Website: walmart
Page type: cart
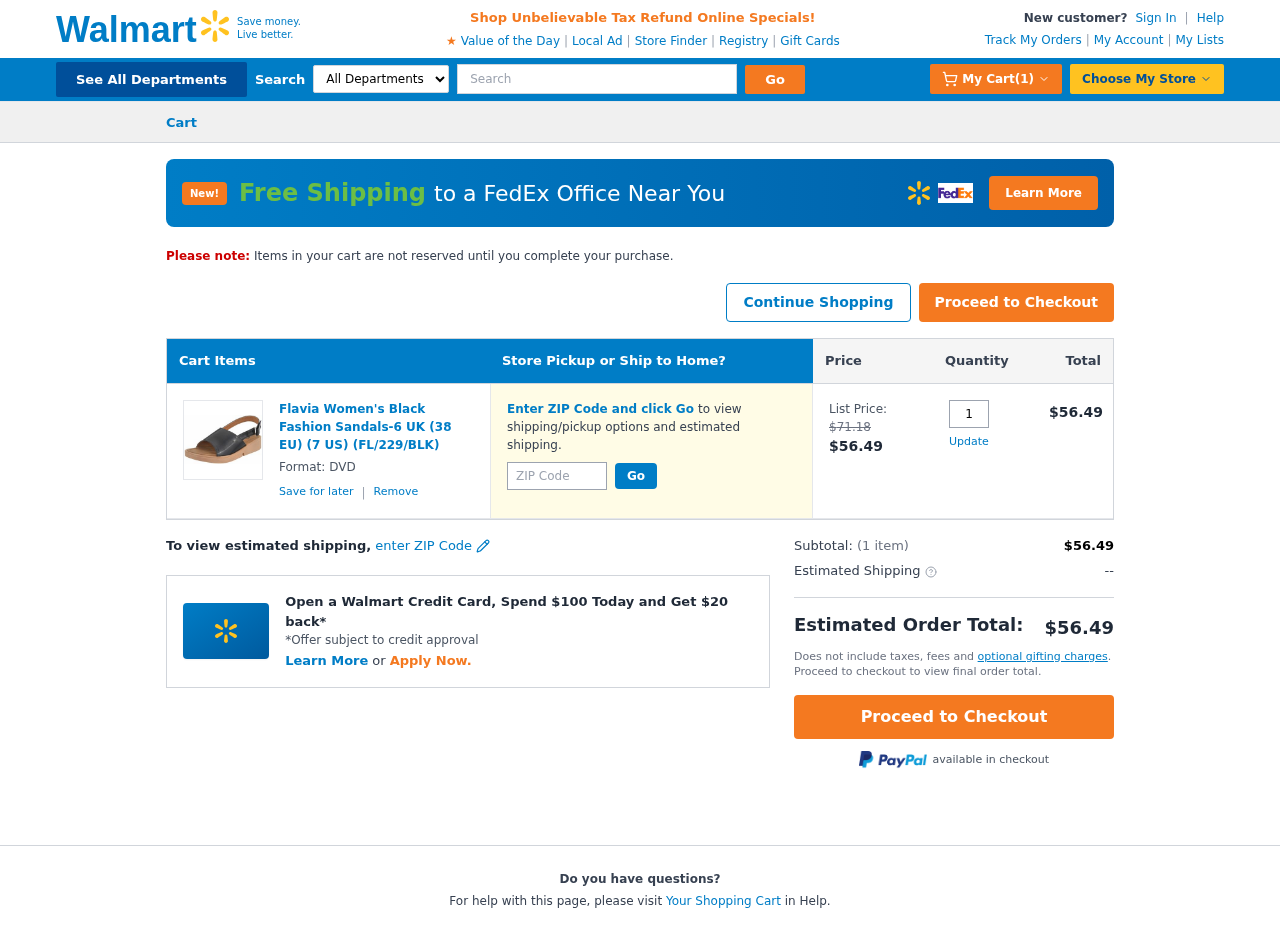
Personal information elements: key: PII_POSTCODE
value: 97522
Product elements: key: PRODUCT1_NAME
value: Flavia Women's Black Fashion Sandals-6 UK (38 EU) (7 US) (FL/229/BLK)
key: PRODUCT1_PRICE
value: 56.49
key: PRODUCT1_QUANTITY
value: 1
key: PRODUCT1_ORIGINAL_PRICE
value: $71.18
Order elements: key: ORDER_NUM_ITEMS
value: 1
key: ORDER_SUBTOTAL
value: $56.49
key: ORDER_TOTAL
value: $56.49
Search elements: key: HEADER_SEARCH
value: Search